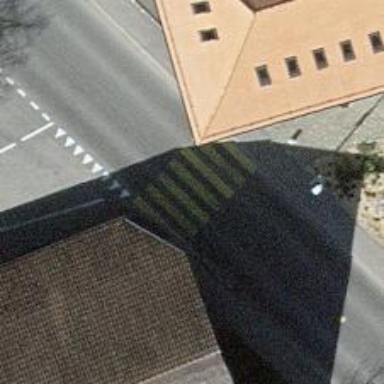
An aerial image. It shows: Uncontrolled zebra crossing on the road.